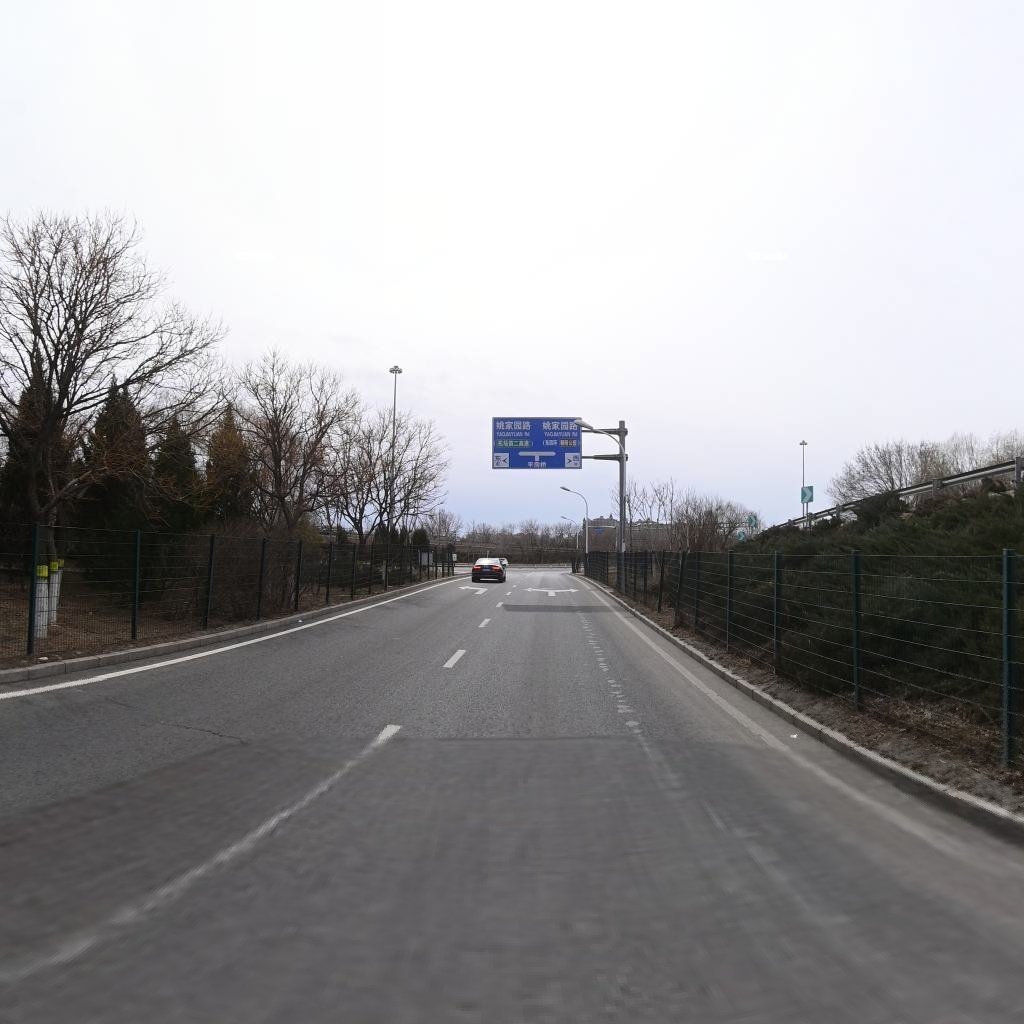
Region: Chaoyang
Road damage annotations: transverse crack